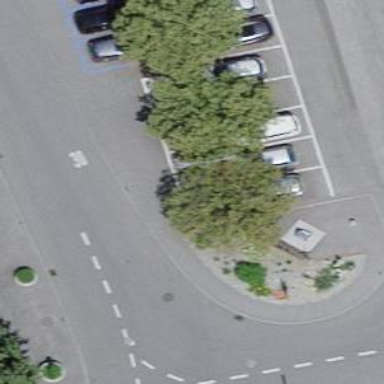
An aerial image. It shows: Parking area with asphalt surface designated for motorcycles.